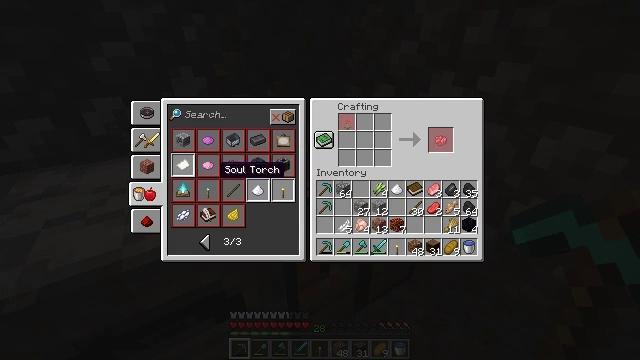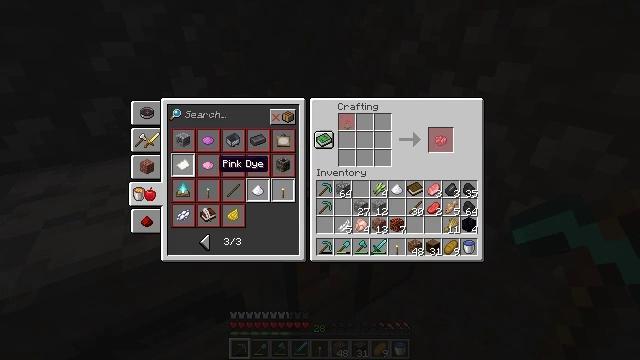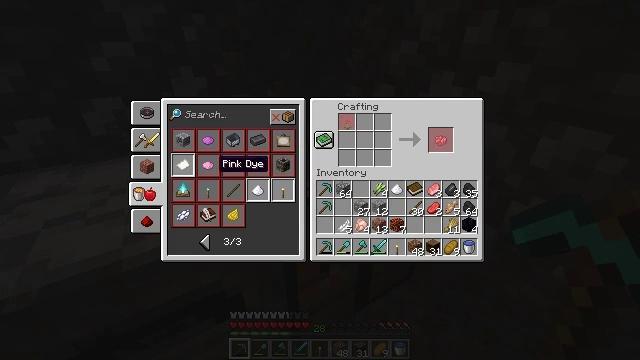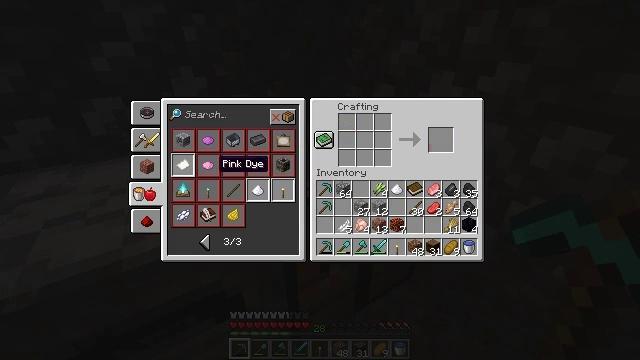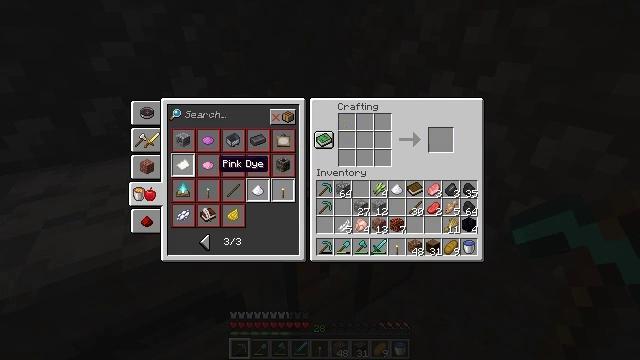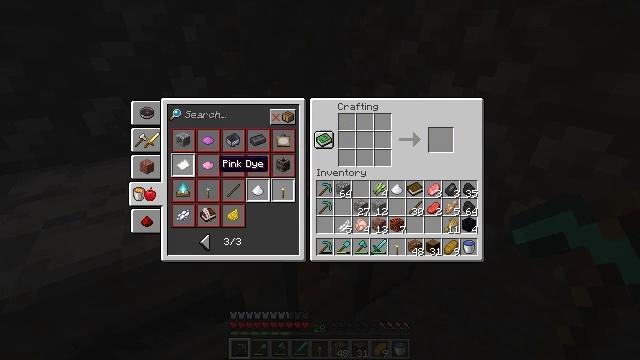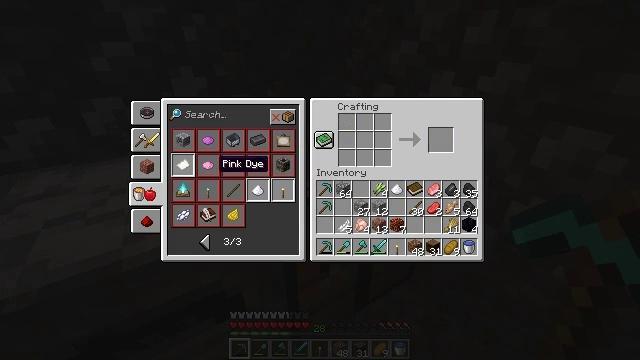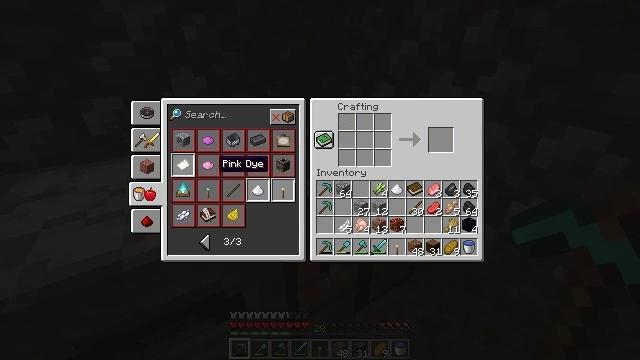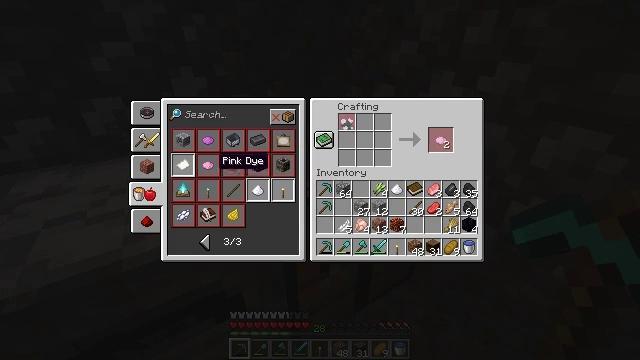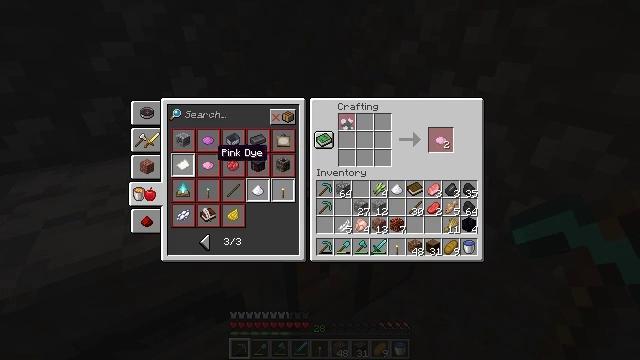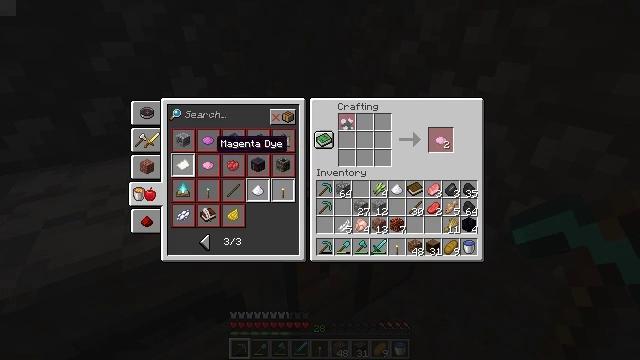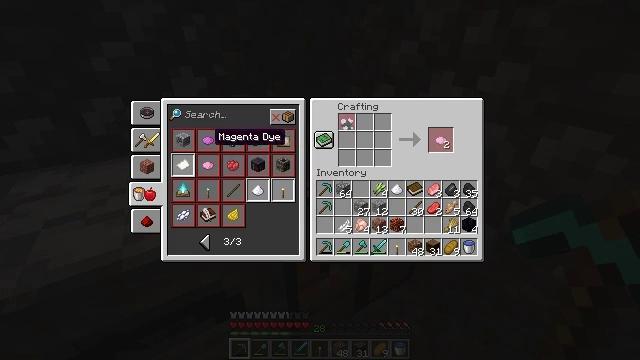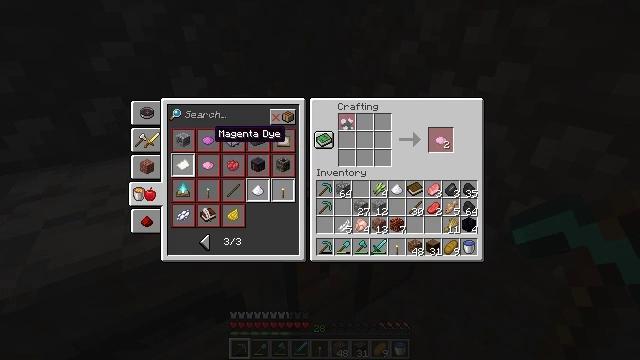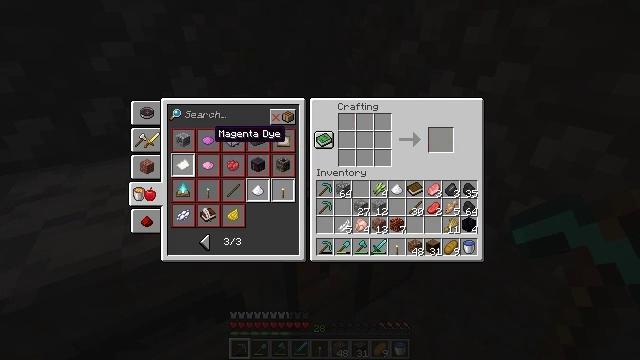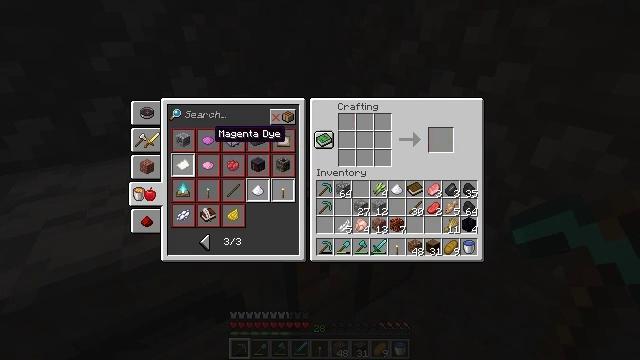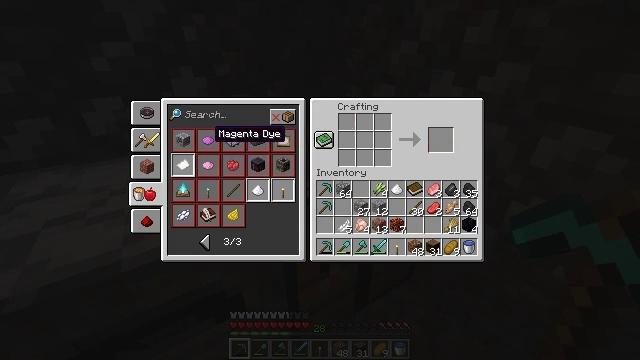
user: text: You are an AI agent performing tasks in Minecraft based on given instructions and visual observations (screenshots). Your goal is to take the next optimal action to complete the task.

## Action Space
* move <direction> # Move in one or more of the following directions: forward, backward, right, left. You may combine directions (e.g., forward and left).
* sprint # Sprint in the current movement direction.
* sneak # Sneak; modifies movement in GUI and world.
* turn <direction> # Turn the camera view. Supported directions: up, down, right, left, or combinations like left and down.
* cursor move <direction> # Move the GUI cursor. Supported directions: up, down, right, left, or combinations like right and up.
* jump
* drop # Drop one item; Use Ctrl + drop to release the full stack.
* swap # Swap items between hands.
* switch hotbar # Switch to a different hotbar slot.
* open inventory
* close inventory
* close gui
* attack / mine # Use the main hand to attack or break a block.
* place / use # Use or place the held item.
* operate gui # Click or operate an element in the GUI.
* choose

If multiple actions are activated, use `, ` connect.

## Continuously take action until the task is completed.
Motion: motion action
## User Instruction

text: Get ready to enchant items by crafting an enchanting table.
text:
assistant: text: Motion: no_op
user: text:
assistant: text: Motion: no_op
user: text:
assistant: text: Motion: operate gui
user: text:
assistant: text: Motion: operate gui
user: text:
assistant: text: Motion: operate gui
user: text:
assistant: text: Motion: no_op
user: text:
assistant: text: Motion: no_op
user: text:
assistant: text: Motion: no_op
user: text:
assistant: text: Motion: cursor move up
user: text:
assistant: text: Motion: cursor move up
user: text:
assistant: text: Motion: cursor move up
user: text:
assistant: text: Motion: no_op
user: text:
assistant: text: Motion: operate gui
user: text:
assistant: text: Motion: operate gui
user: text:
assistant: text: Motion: operate gui
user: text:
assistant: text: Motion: operate gui
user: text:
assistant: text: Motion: cursor move left and down
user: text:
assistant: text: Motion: cursor move left and down
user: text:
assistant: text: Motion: cursor move left and down
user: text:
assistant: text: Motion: no_op
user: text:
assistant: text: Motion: no_op
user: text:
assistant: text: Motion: no_op
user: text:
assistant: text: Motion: no_op
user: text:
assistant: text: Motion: no_op
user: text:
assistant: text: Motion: no_op
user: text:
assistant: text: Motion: no_op
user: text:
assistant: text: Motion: operate gui
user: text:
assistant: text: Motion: operate gui
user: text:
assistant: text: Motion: operate gui
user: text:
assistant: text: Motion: operate gui